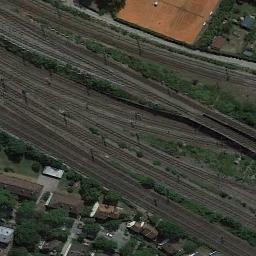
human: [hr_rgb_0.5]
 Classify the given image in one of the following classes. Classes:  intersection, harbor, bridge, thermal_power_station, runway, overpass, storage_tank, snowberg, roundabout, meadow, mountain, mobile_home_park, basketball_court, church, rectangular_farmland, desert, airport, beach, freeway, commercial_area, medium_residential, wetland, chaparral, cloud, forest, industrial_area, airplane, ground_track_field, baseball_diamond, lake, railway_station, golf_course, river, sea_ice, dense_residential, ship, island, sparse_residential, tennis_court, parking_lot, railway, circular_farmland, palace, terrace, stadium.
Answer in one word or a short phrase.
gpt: railway